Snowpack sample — Snodgrass Mountain, Crested Butte, Colorado (2/4/25, 12:06 PM MST)
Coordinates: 38.923, -106.968
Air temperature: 35 °F
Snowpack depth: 80 cm
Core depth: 80 cm
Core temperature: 32 °F
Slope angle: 14°, slope face: 78°
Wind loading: low
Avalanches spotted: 0
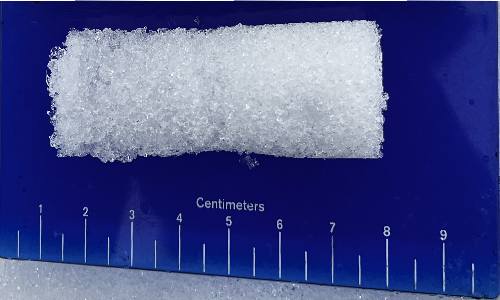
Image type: core
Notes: No avalanches nearby, unusually warm weather for the last month reported by residents, Collected 25 yards from treeline